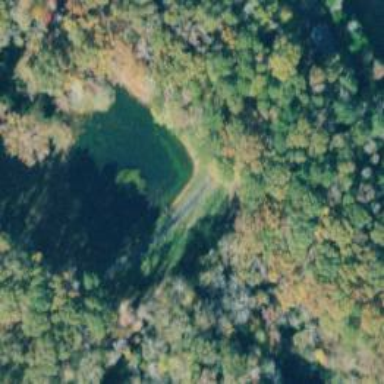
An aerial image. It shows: Culvert tunnel.